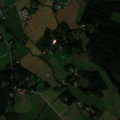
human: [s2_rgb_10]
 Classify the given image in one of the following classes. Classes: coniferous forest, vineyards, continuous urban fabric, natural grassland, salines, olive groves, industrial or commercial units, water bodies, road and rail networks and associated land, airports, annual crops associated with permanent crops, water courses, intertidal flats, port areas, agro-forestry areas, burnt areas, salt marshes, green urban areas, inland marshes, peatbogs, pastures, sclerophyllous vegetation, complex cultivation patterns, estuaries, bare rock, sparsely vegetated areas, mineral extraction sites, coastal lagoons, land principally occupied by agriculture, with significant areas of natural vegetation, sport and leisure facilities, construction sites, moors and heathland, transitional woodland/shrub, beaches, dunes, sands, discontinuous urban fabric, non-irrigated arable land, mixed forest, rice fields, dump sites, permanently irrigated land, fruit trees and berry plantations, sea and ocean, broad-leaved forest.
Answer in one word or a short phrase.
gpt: discontinuous urban fabric, non-irrigated arable land, land principally occupied by agriculture, with significant areas of natural vegetation, mixed forest